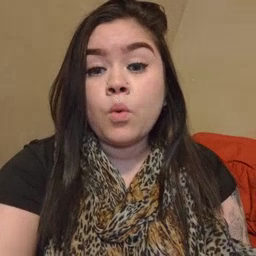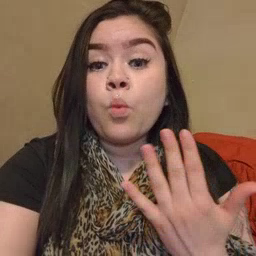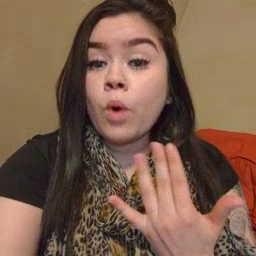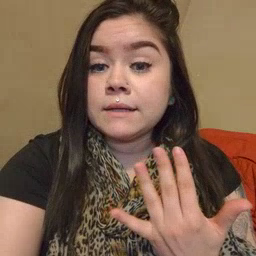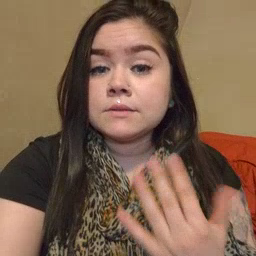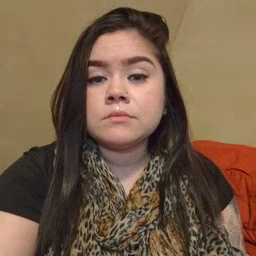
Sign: wait